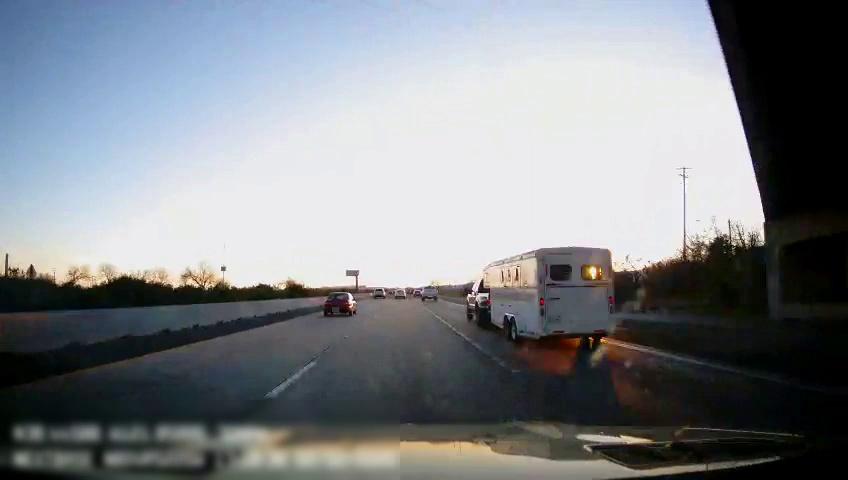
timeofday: Dusk/Dawn/Twilight
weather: Sunny
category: Drivable Space
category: Vehicles | Truck
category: Vehicles | Truck
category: Vehicles | Other LV
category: Vehicles | SUV
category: Vehicles | Car
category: Vehicles | Car
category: Lanes | Current Lane
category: Lanes | Alternate Lane
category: Lanes | Alternate Lane
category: Lanes | Alternate Lane